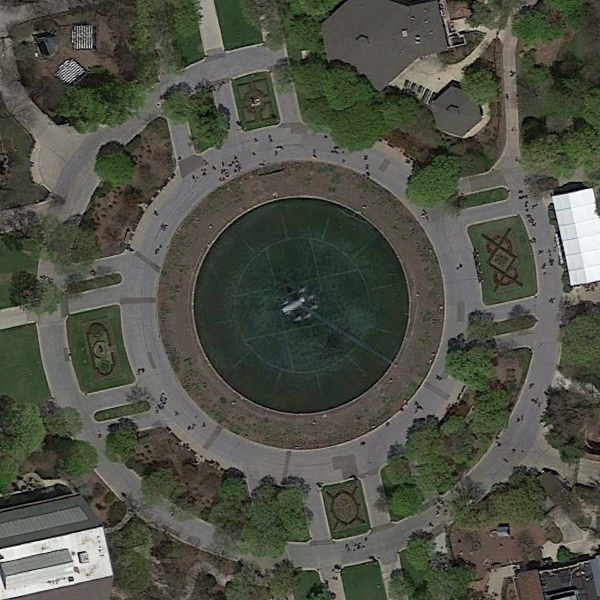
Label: Square